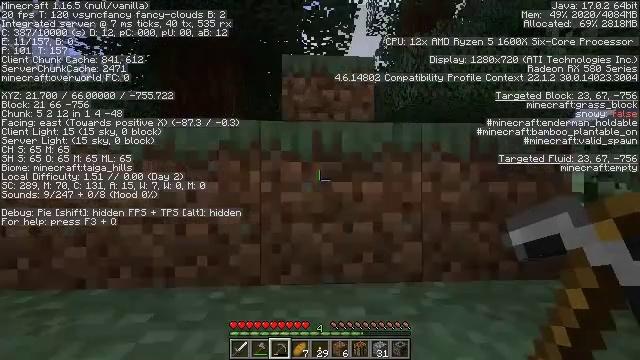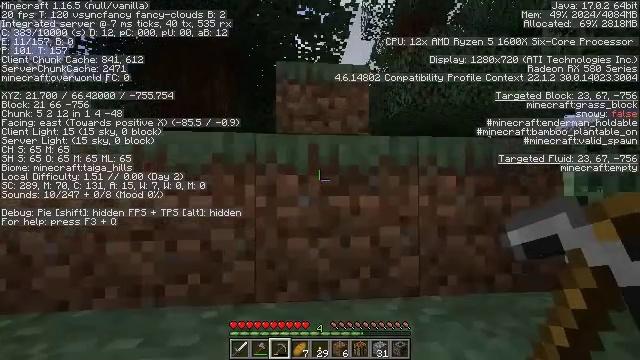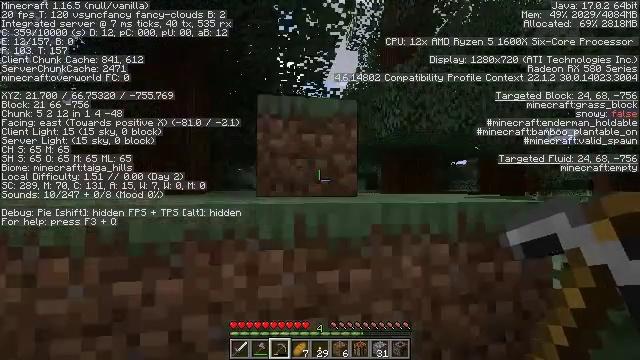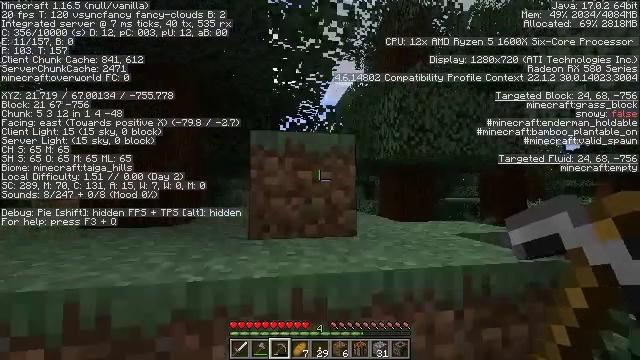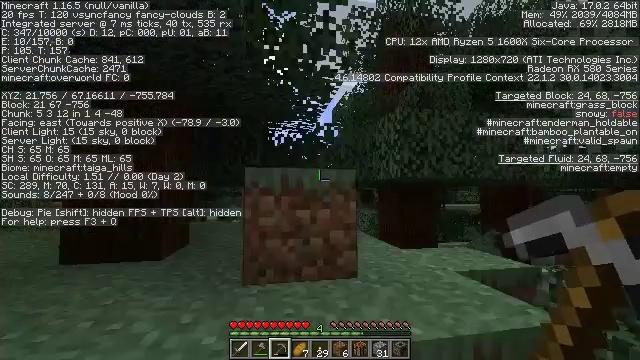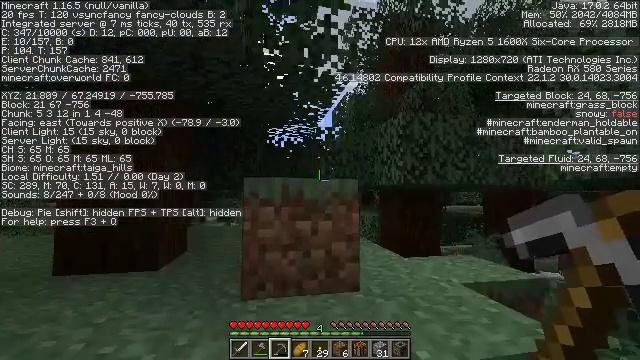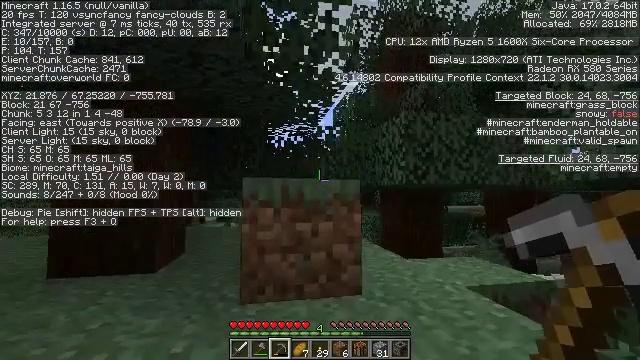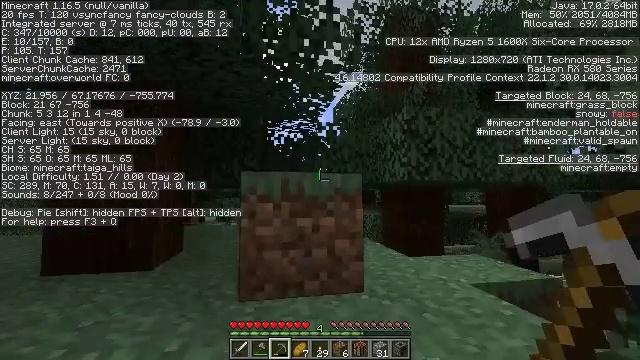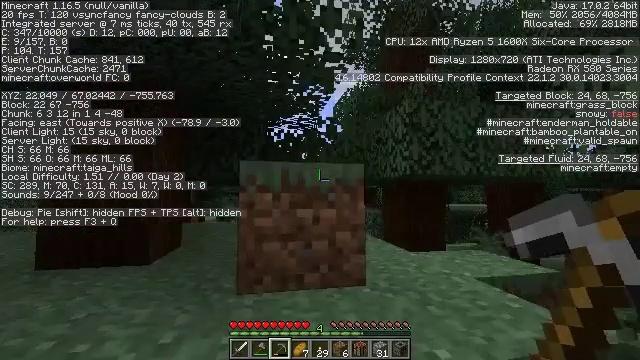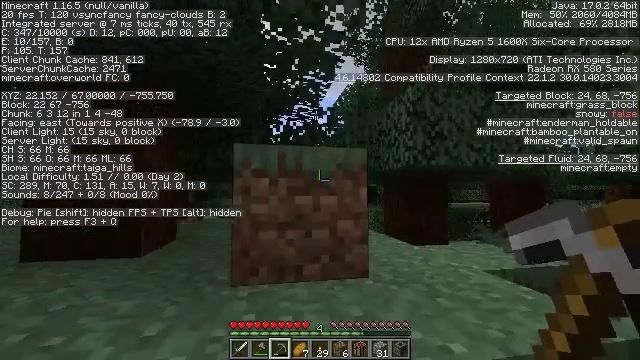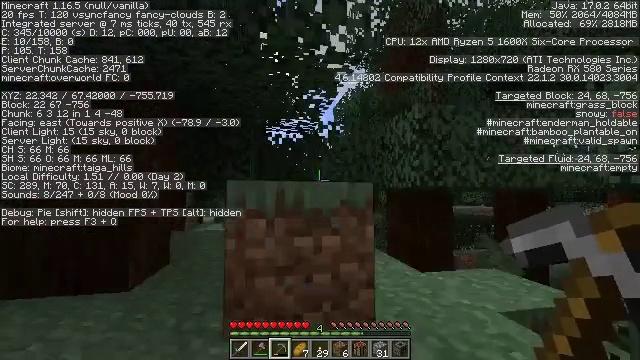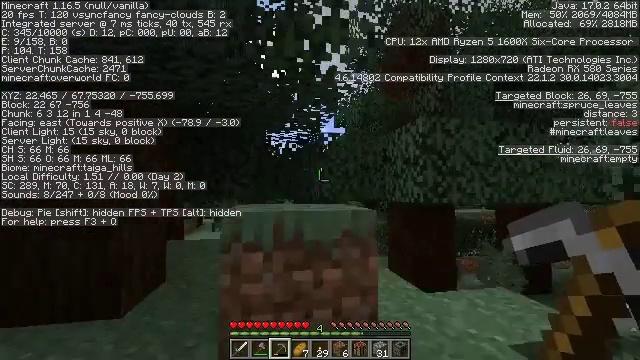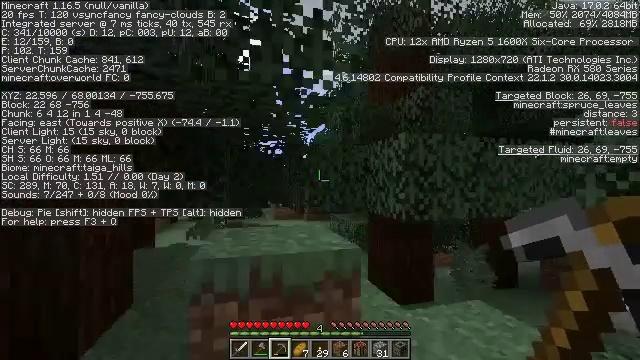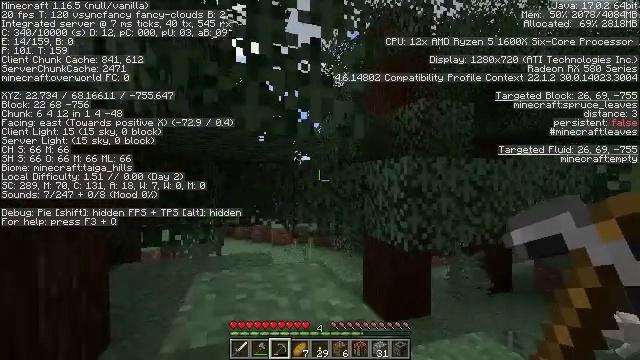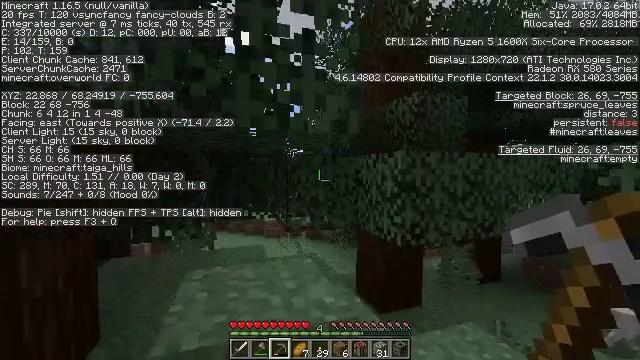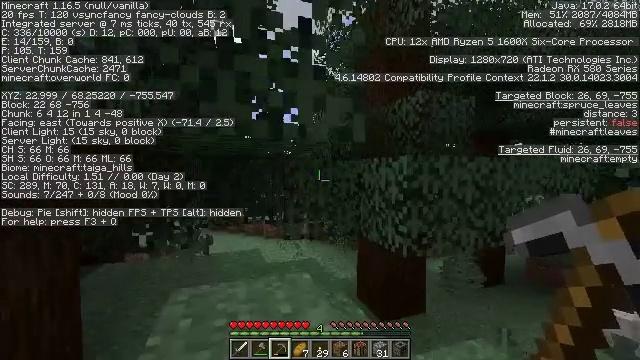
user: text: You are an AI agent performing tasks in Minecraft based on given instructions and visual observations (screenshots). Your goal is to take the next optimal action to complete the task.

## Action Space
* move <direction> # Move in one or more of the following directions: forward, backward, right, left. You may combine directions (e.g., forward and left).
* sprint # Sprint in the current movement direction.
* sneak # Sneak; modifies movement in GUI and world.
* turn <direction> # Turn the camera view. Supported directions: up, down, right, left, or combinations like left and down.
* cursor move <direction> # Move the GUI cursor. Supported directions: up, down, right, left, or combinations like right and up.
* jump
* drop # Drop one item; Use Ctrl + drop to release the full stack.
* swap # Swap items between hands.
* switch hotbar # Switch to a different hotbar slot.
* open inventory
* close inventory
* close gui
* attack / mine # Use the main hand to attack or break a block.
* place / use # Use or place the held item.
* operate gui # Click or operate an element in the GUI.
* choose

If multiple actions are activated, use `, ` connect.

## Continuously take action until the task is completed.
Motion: motion action
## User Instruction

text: Gather spruce leaves to collect foliage.
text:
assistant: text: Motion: move forward, turn right, jump
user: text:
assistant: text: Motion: move forward, turn right and up, jump
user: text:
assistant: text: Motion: move forward, turn right, jump
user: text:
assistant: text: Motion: move forward
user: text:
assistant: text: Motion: move forward
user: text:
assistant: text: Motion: move forward
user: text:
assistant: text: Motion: move forward
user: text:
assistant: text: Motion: move forward
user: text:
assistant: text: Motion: move forward
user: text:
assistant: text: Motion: move forward, jump
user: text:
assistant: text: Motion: move forward, jump
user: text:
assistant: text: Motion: move forward, turn right and down, jump
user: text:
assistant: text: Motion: move forward, turn right and down, jump
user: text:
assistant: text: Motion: move forward and move right, turn right and down, jump
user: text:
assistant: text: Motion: move forward and move right, jump
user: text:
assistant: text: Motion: move forward and move right, jump
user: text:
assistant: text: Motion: move forward and move right, turn left
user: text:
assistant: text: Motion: move forward and move right, turn left and down
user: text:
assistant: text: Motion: move forward and move right, turn left
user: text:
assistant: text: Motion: move forward and move right, turn left
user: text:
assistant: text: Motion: move forward and move right, turn left
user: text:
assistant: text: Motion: move forward and move right, turn left
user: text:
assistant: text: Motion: move forward, turn left
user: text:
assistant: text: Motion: move forward, turn left
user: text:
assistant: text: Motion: move forward
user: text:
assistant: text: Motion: move forward
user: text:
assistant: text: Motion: move forward
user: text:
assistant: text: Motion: move forward, turn left and down
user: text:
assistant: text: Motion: move forward, turn down
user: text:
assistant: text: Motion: move forward, attack / mine